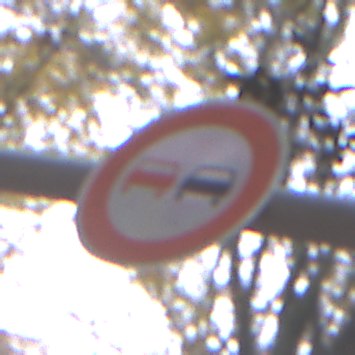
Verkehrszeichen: Ueberholverbot
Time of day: MorningAfternoon
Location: Outdoor (Nature)
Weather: Overcast
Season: Autumn
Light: Natural